Question: Count the number of objects in the diagram.
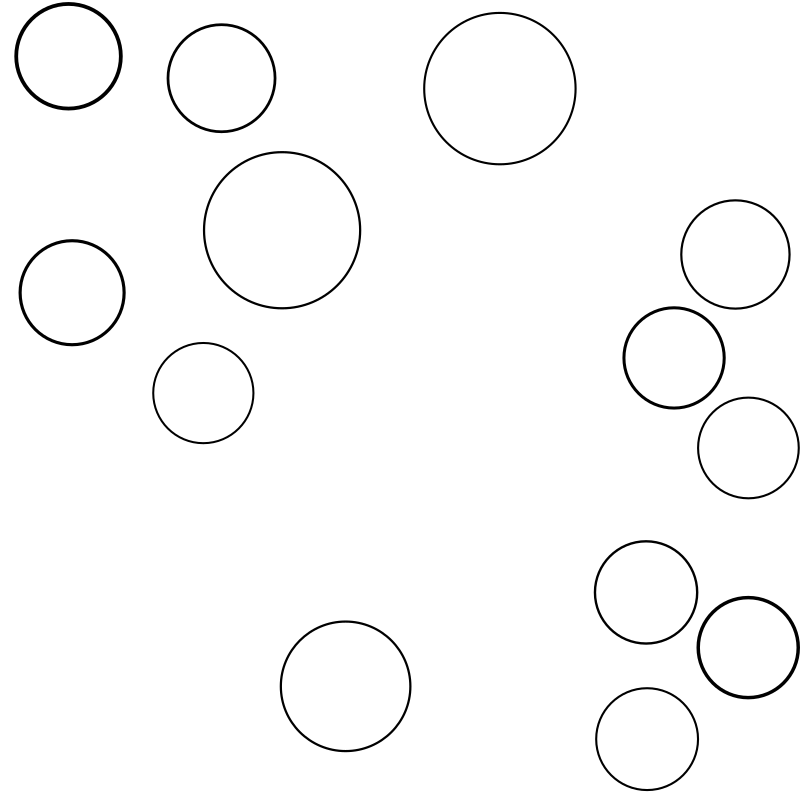
Answer: 13